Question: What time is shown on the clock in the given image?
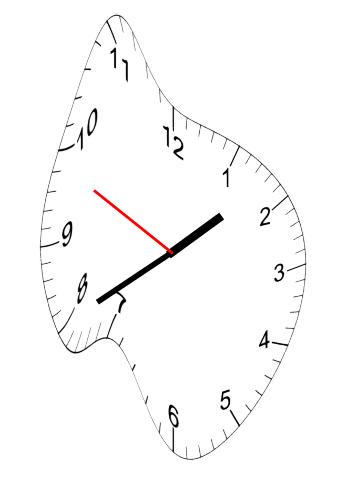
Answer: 01:39:49